Question: I have recently updated one of my apps to 'Rails 4.2'. When running on my local machine I have noticed that a simple 'link_to' to a basic show action sometimes takes a very long time to complete.
Here is the link:
'''
= link_to team_members_path(@team) do
Members
'''
Here is my action (in my 'MembersController'):
'''
def index
@team = Team.find_by_id(params[:team_id])
if params[:search].present?
@members = Member.search ThinkingSphinx::Query.escape(params[:search]), :with => {:team_id => @team.id}, :page => params[:page], :per_page => 10
else
@members = Member.search params[:search], :with => {:team_id => @team.id}, :page => params[:page], :per_page => 10
end
end
'''
I use 'Sphinx' and 'ThinkingSphinx' for search. When clicking the link I get an unusual long "log" in my console.
'''
Started GET "/users/1" for ::1 at 2014-12-24 11:24:40 +0100
Processing by UsersController#show as JS
Parameters: {"id"=>"1"}
[renders stuff etc]
...
Started GET "/users/1" for ::1 at 2014-12-24 11:24:40 +0100
Processing by UsersController#show as JS
Parameters: {"id"=>"1"}
[renders stuff etc. with the same timestamp as above]
...
Started GET "/users/1" for ::1 at 2014-12-24 11:24:40 +0100
Processing by UsersController#show as JS
Parameters: {"id"=>"1"}
[renders stuff etc. with the same timestamp as above]
'''
This action: 'Started GET "/users/1"' seems to get called multiple times as you can see above (way more than what I pasted above), which seems to result in a pretty bad performance, even when running on my local machine.
And I'm not quite sure on how I can solve it or what's causing it. Any ideas?
I actually don't know why 'GET "/users/1"' get called at all in this case. I'm not linking to the users show action.
I have checked it using the Firefox console. See the image below:

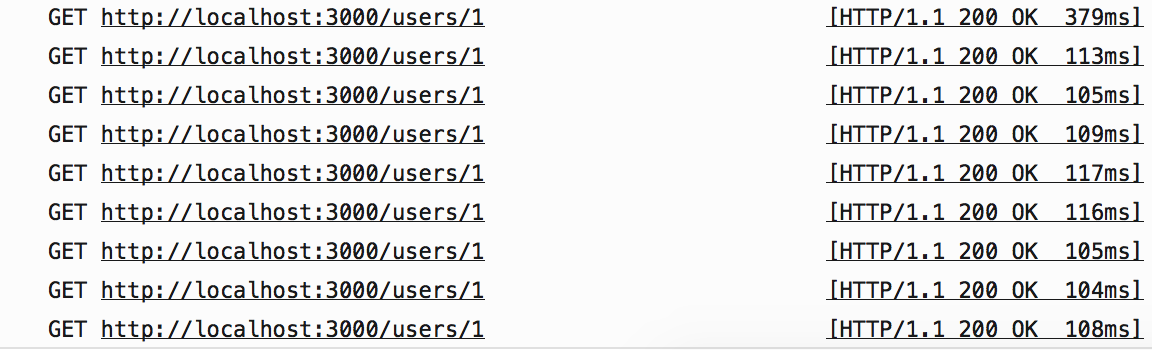
Answer: The problem seemed to be with my inline 'Javascript' that I had in a partial form ('_form.html.haml'). This form is rendered on most pages since it's placed in a Bootstrap modal window and it can be presented anywhere. In this partial I perform some 'Javascript' and 'Ajax' calls. Each time the form is rendered I performed this action using 'Ajax':
'''
:javascript
$(document).ready(function() {
$.ajax({
url: "#{update_idea_team_path}",
data: {
team_id : $('#select_idea_team').val()
},
dataType: "script"
});
'''
For some reason this seemed to cause the problem described in my question above. Moving the Javascript and Ajax code to a '.coffee.js' file instead of rendering it inline solved the issue for me.